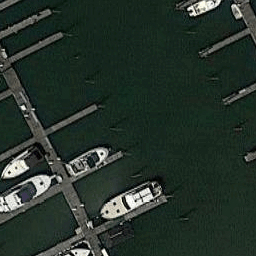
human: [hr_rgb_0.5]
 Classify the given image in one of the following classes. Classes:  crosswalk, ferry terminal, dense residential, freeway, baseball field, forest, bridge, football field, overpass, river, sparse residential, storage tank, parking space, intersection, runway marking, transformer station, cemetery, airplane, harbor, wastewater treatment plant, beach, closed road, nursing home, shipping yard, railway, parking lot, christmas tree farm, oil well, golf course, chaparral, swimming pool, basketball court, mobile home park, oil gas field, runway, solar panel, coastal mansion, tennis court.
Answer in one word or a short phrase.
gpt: harbor